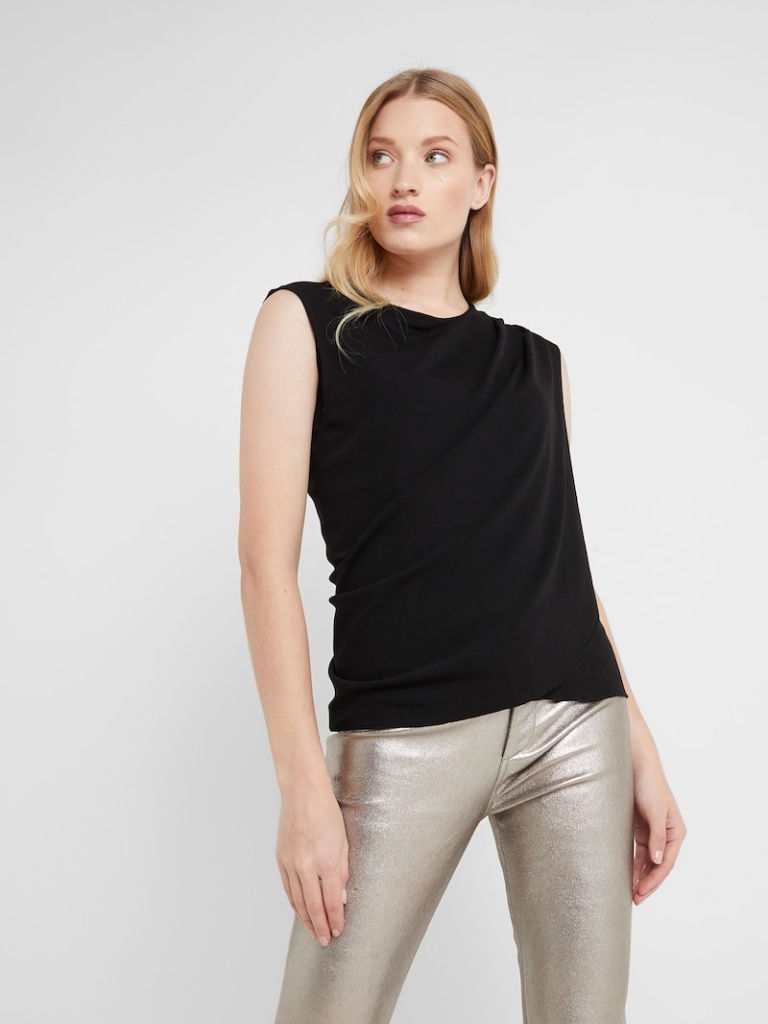
cotton relaxed sleeveless hip length Untucked boat t-shirt